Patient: sex F, age 35
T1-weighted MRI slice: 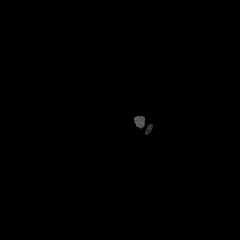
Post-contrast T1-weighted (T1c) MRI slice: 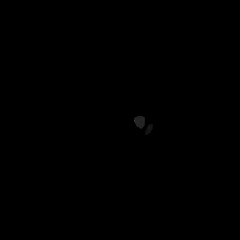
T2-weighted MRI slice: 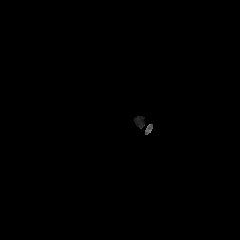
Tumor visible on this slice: no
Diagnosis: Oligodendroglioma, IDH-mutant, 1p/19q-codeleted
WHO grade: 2